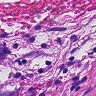
Metastatic tissue present: yes